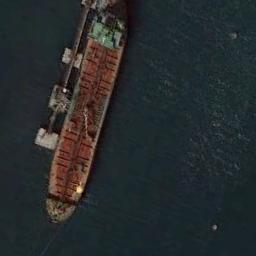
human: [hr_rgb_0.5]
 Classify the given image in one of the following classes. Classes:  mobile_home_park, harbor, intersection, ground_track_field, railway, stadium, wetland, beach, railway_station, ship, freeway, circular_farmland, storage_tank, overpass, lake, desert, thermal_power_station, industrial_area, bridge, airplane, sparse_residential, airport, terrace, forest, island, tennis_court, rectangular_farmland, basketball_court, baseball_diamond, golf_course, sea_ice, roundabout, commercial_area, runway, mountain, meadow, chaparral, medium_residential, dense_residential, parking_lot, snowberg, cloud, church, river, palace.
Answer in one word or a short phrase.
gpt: ship